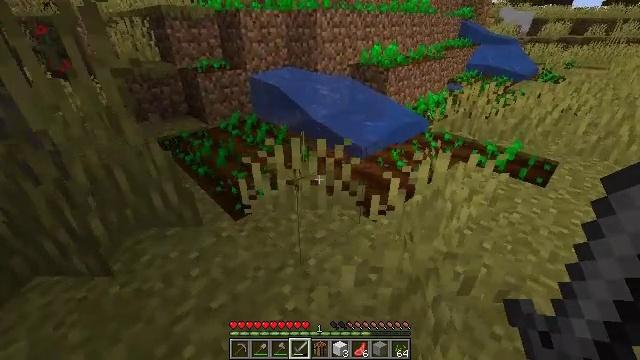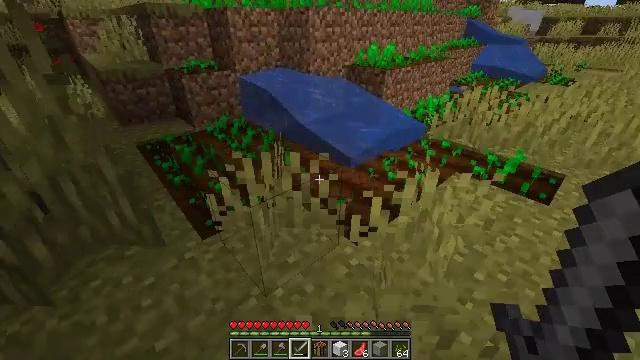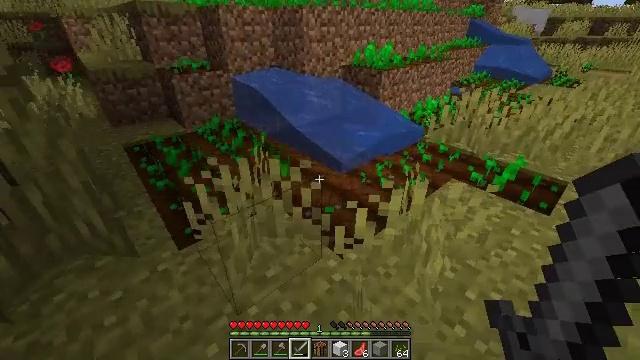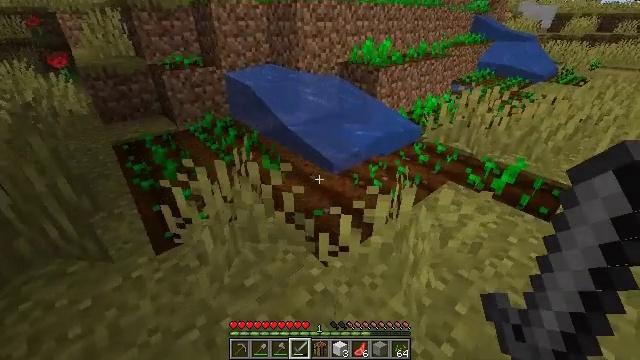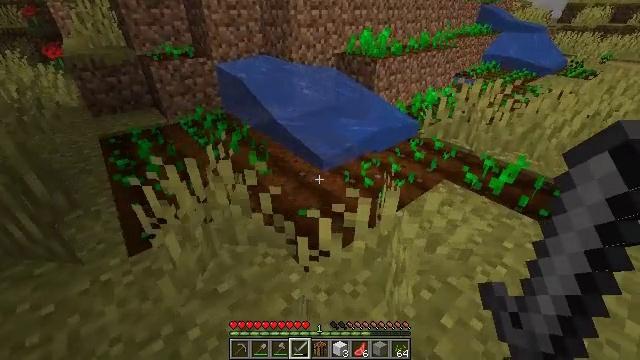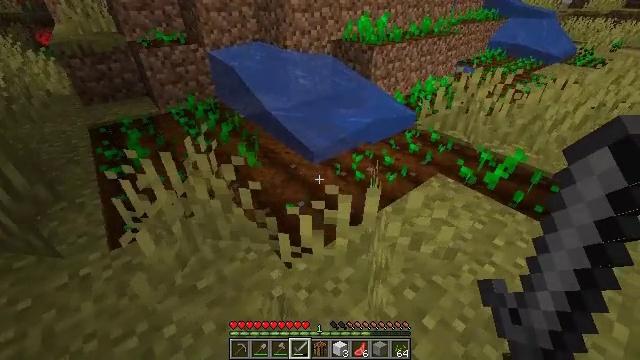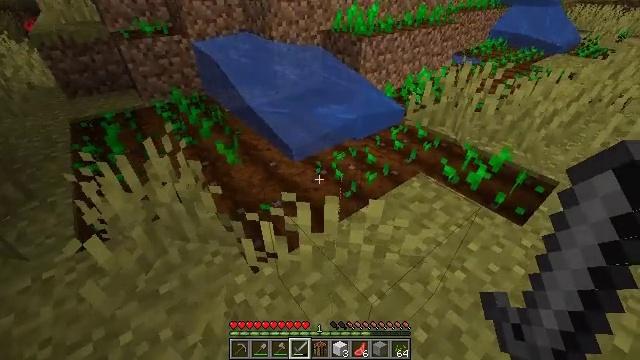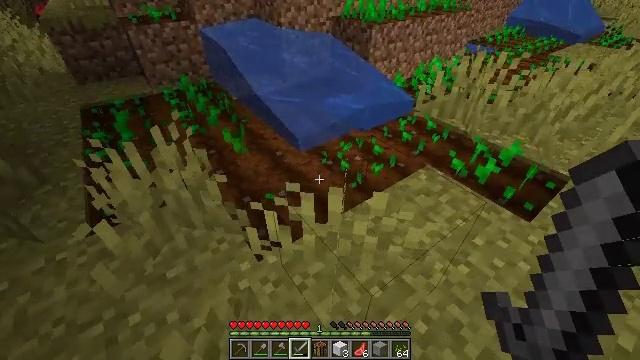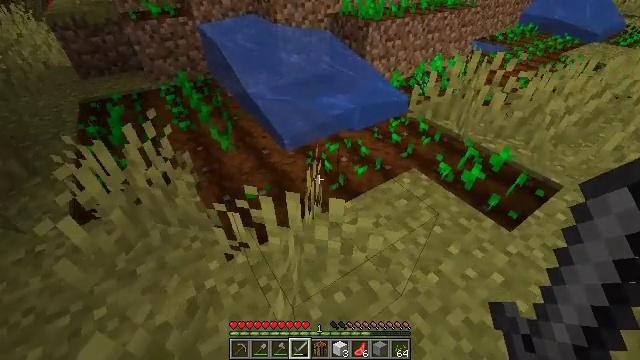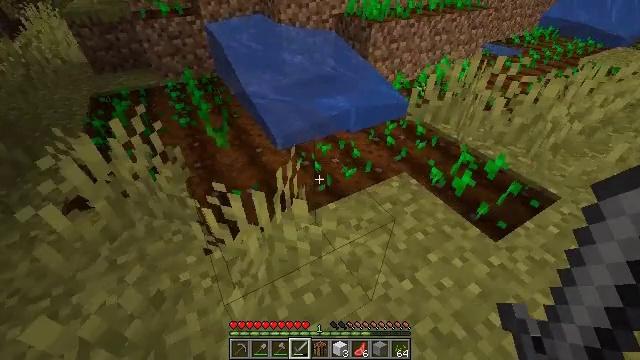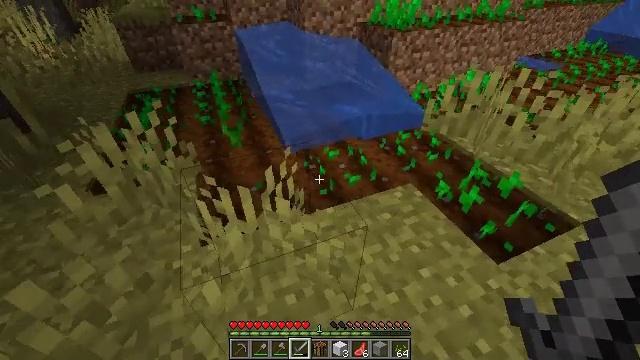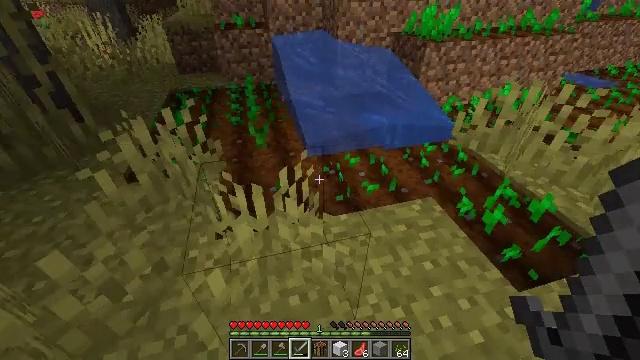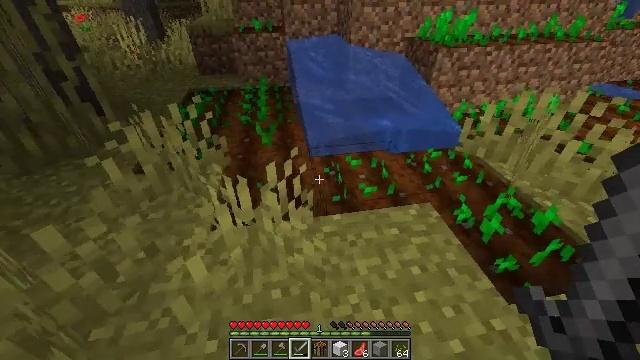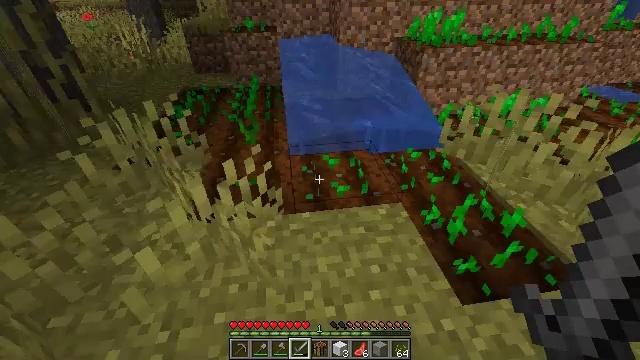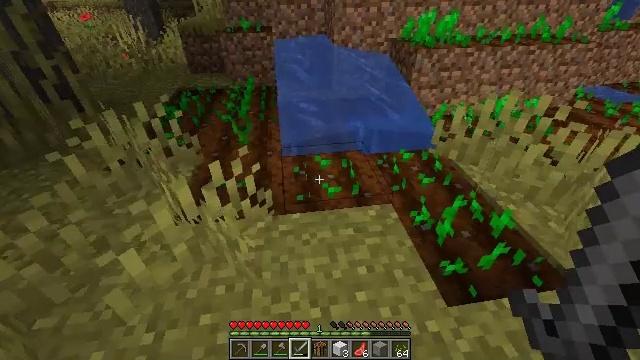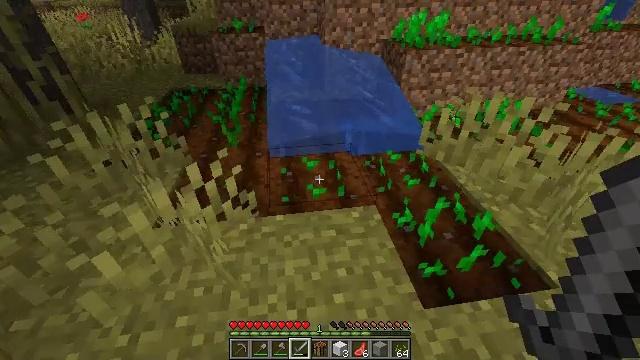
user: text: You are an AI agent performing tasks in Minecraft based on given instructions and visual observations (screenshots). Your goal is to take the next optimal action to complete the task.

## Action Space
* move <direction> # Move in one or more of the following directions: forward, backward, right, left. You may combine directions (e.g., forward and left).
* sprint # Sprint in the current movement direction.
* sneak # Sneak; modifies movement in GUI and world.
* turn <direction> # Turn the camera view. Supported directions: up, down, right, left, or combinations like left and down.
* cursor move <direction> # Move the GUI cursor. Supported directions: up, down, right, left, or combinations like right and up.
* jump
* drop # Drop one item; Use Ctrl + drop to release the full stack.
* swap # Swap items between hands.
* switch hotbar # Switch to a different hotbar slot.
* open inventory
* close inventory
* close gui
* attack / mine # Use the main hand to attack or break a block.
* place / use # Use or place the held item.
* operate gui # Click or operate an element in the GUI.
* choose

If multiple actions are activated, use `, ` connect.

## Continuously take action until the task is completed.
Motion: motion action
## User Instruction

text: Get wheat from the farmland.
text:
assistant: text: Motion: move forward and move right, turn left
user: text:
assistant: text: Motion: move forward and move right
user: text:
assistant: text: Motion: move forward and move right
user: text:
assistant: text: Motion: move forward and move right, turn down
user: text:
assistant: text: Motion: move right, turn down
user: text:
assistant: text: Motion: move right, turn down
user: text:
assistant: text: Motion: move right, turn left and down
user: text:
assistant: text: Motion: move right, turn left
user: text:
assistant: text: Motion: move right, turn left
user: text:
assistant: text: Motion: move right, turn left and up
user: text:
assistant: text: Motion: move right, turn left and up
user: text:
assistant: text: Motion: move right, turn left
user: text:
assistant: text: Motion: move right, turn left
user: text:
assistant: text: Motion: move right
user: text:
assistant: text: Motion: move right
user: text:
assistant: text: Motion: move right
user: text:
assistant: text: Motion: move right, turn left
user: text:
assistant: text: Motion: move right, turn left
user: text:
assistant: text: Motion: no_op
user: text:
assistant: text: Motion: no_op
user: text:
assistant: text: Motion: turn left
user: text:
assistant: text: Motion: turn left
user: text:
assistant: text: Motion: turn left and down
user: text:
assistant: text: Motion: turn left and down
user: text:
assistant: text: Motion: turn left and down
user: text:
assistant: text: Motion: move forward, attack / mine
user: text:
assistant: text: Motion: move forward, attack / mine
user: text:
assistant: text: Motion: move forward, attack / mine
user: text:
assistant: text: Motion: move forward, turn right and up, attack / mine
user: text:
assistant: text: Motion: move forward, turn right, attack / mine